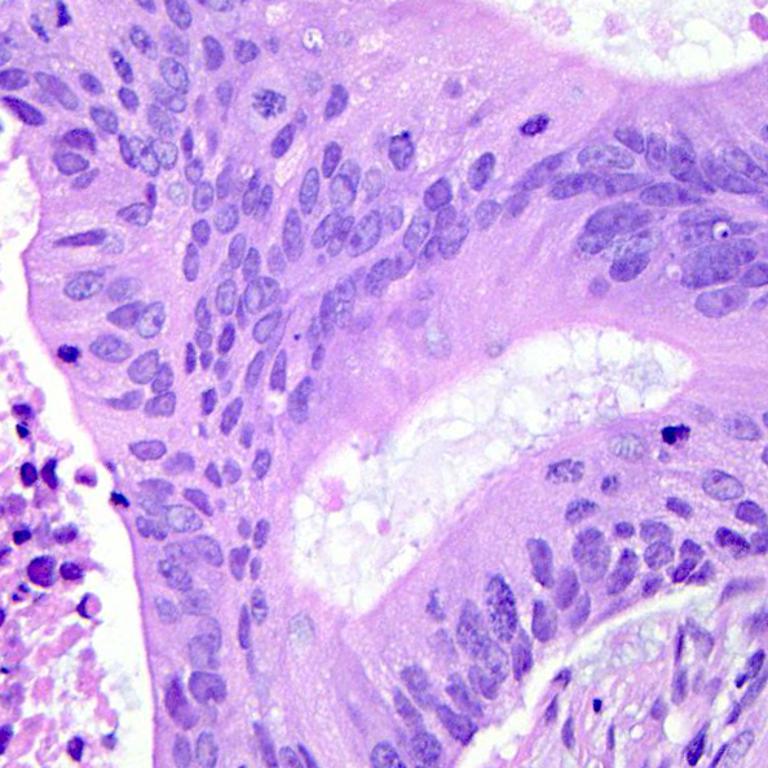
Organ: colon
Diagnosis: adenocarcinomas